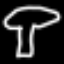
Label: mushroom